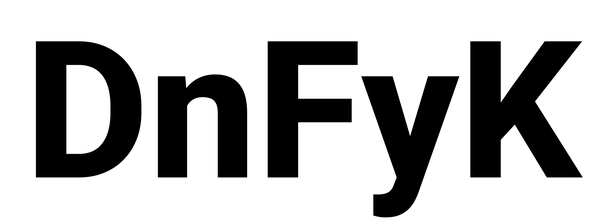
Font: Roboto_ExtraBold